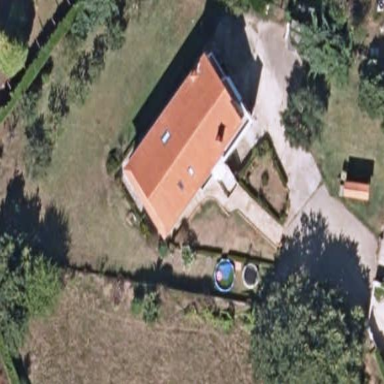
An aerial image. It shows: Simple house.